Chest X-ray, AP view. Patient: 57 years old, sex M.
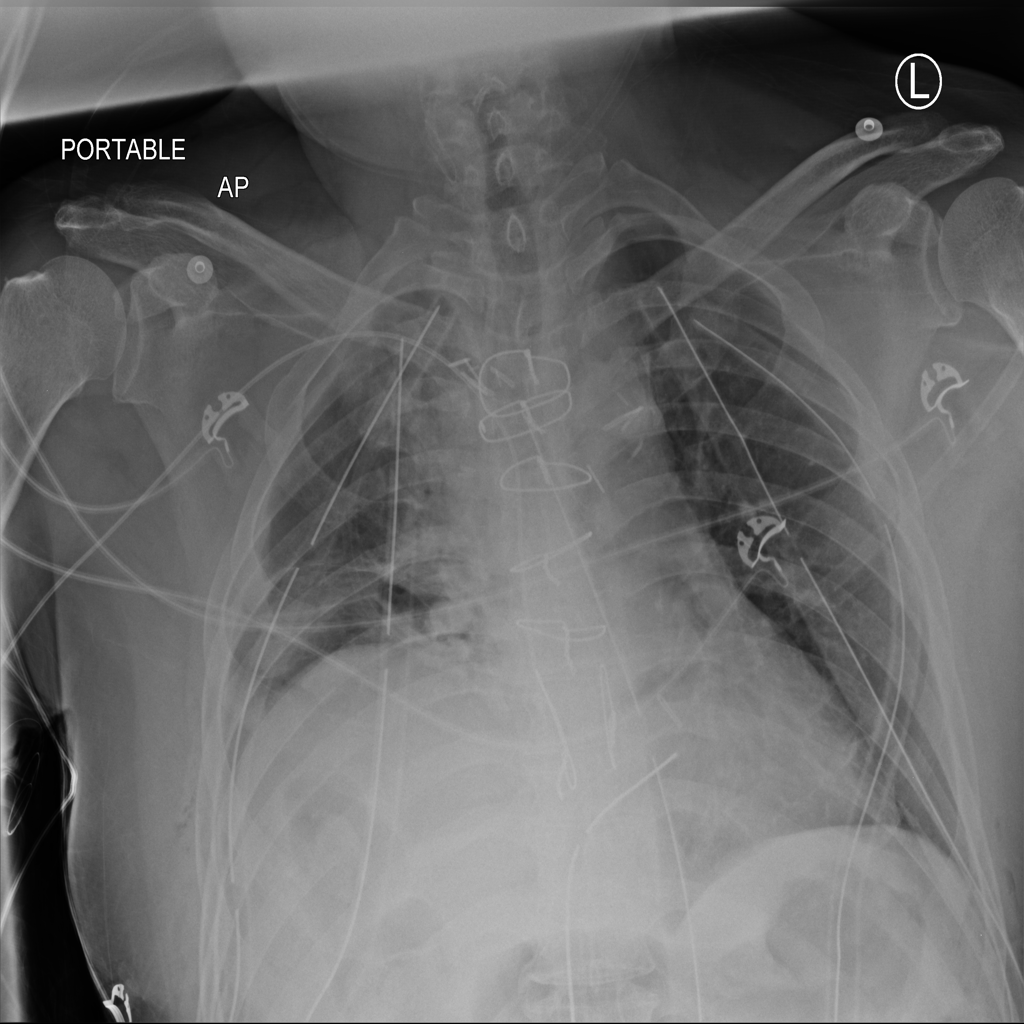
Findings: No Finding